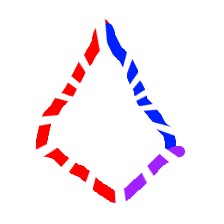
Shape: kite